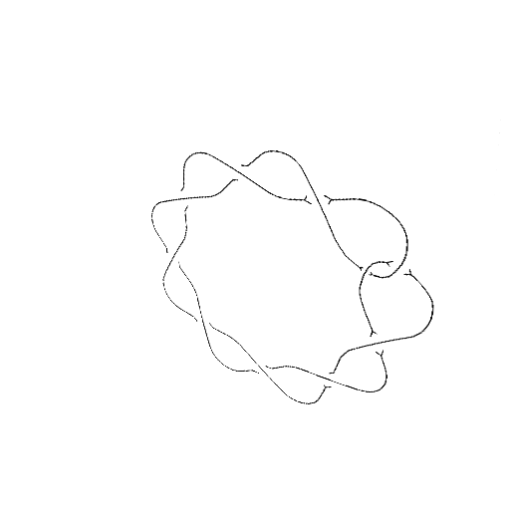
Crossing number: 10